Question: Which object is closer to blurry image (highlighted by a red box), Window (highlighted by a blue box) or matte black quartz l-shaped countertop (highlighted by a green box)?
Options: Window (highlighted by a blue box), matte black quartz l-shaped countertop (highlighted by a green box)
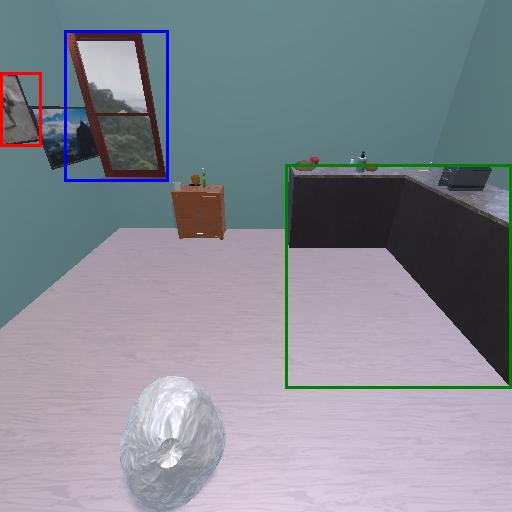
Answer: Window (highlighted by a blue box)